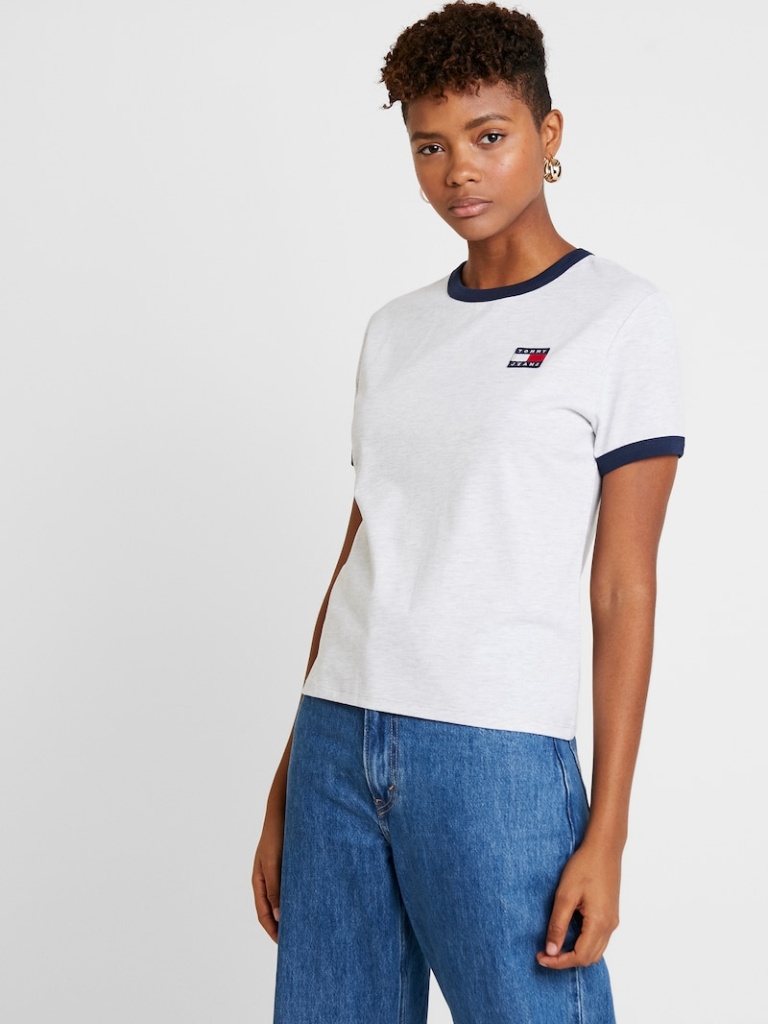
cotton comfortable short sleeve hip length Untucked crew t-shirt